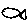
Label: fish